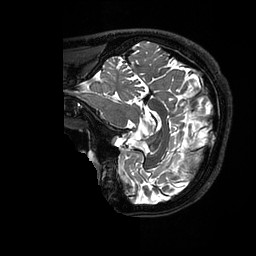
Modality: T2w
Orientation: sagittal
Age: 31
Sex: male
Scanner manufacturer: ge
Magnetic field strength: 3 T
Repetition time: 3.202 s
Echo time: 0.06609 s